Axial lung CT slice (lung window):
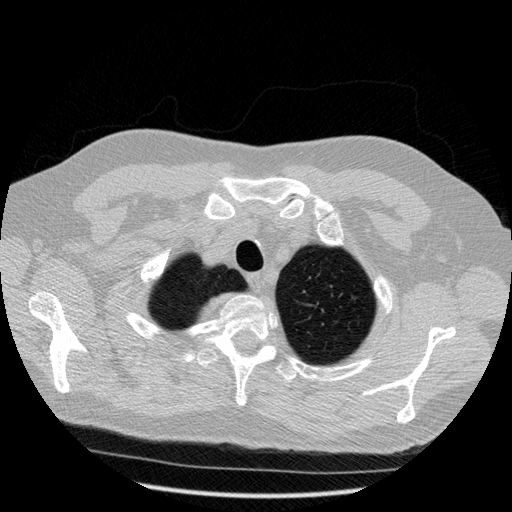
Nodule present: no